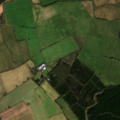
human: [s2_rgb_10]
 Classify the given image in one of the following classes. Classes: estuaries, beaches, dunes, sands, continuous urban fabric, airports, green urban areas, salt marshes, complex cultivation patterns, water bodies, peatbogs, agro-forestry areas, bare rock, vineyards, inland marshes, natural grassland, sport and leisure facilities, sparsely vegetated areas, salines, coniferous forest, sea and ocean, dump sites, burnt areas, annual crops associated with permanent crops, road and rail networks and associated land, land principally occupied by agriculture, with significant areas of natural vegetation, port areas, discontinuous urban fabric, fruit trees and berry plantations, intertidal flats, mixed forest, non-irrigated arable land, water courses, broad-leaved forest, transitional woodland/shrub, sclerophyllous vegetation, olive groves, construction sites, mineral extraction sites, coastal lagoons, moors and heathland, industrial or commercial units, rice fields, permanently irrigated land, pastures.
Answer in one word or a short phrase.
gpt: non-irrigated arable land, pastures, mixed forest